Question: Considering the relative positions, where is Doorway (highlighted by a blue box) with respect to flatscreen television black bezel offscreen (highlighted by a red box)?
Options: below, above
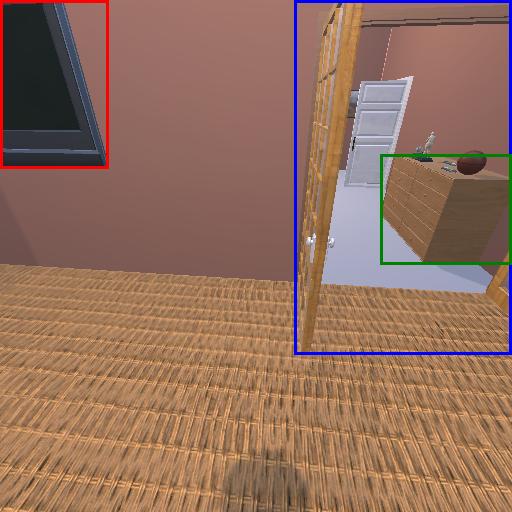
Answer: below